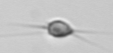
Label: Acanthoica_quattrospina